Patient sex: F
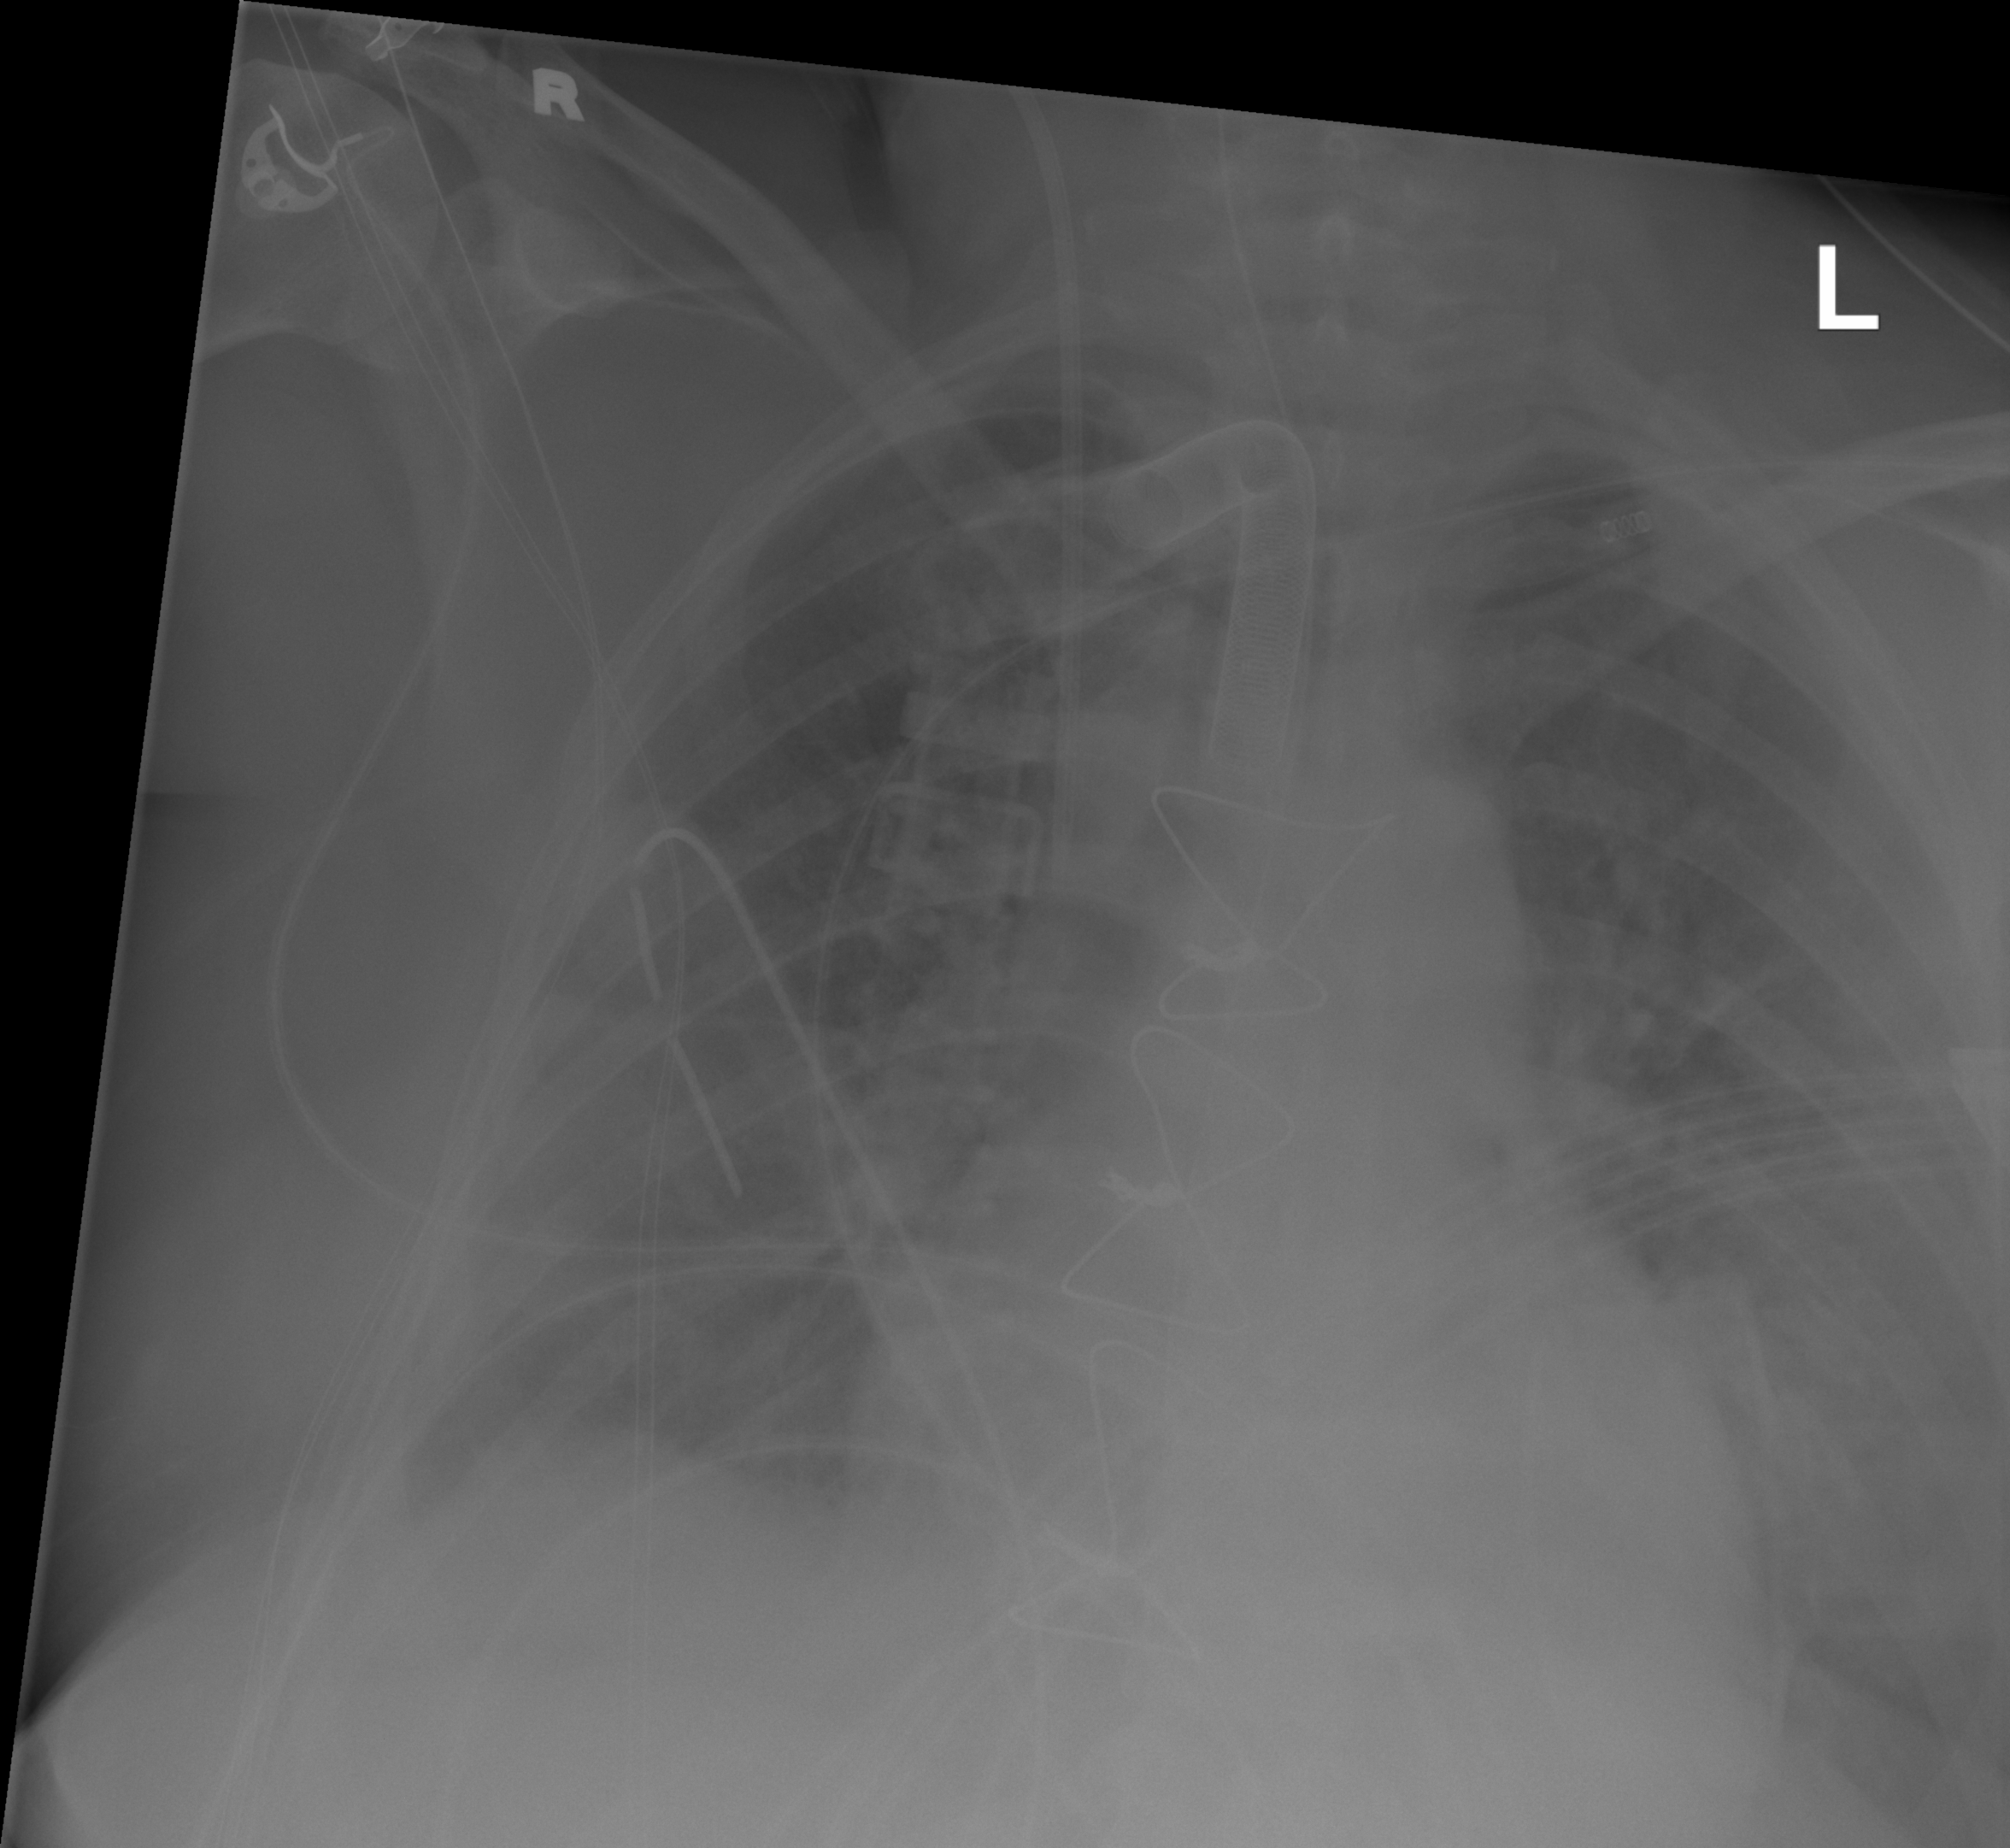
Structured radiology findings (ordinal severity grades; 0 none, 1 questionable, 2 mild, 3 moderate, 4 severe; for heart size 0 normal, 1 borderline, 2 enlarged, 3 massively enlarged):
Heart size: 1
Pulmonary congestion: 2
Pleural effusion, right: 0
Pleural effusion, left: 0
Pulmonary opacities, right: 1
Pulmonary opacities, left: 1
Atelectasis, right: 0
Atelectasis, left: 0